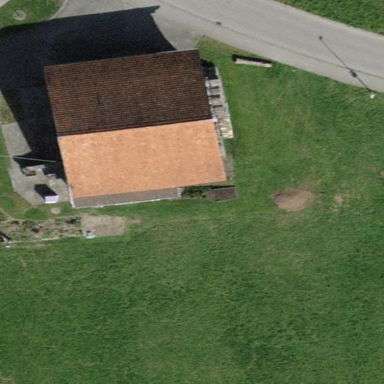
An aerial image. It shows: Simple house.